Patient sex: M
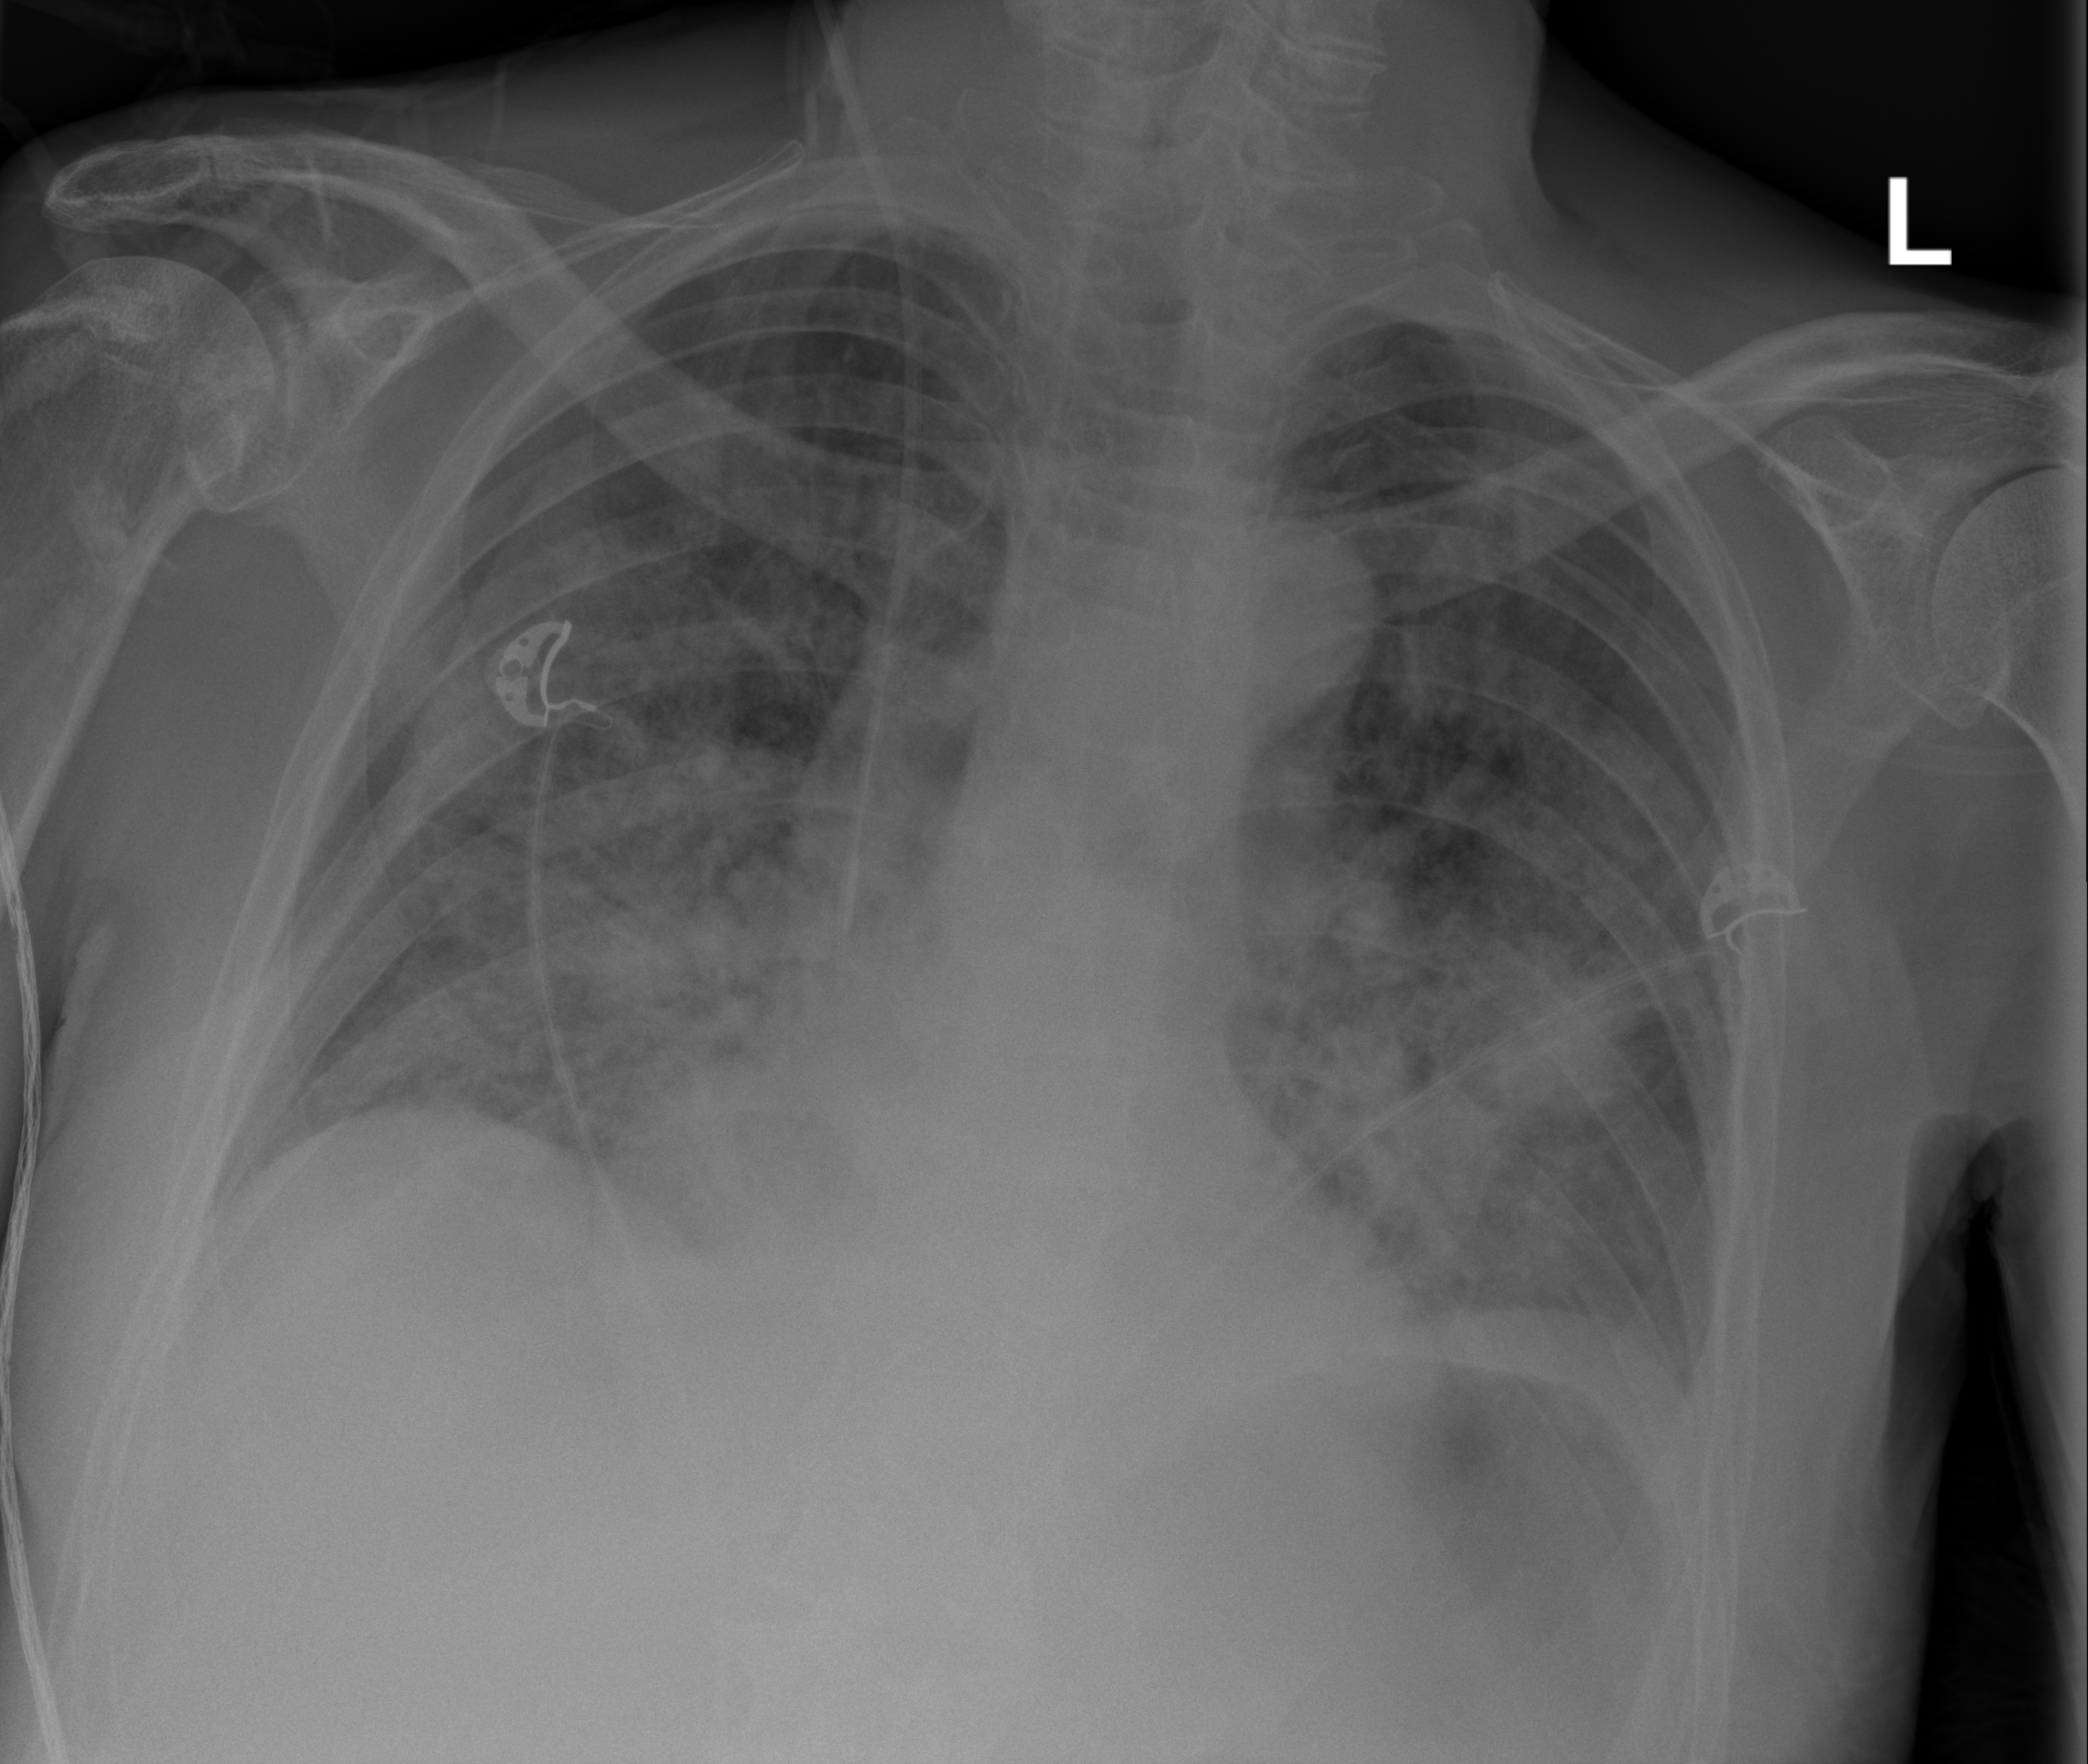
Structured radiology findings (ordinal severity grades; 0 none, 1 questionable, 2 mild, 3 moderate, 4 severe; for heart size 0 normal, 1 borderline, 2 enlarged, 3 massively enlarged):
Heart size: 1
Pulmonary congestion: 0
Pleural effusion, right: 2
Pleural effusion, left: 2
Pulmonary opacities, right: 3
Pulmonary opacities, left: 3
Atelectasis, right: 2
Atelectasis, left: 2